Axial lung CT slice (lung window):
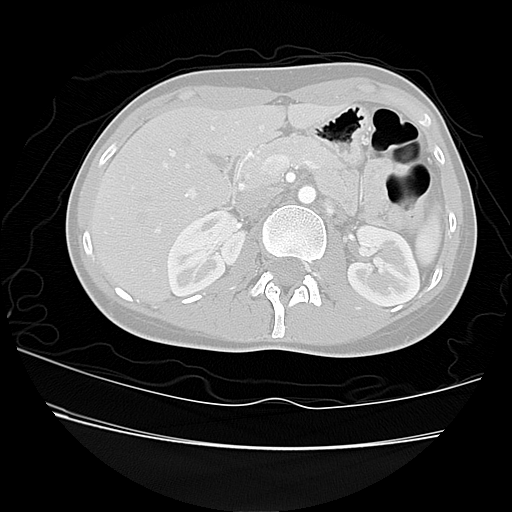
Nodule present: no